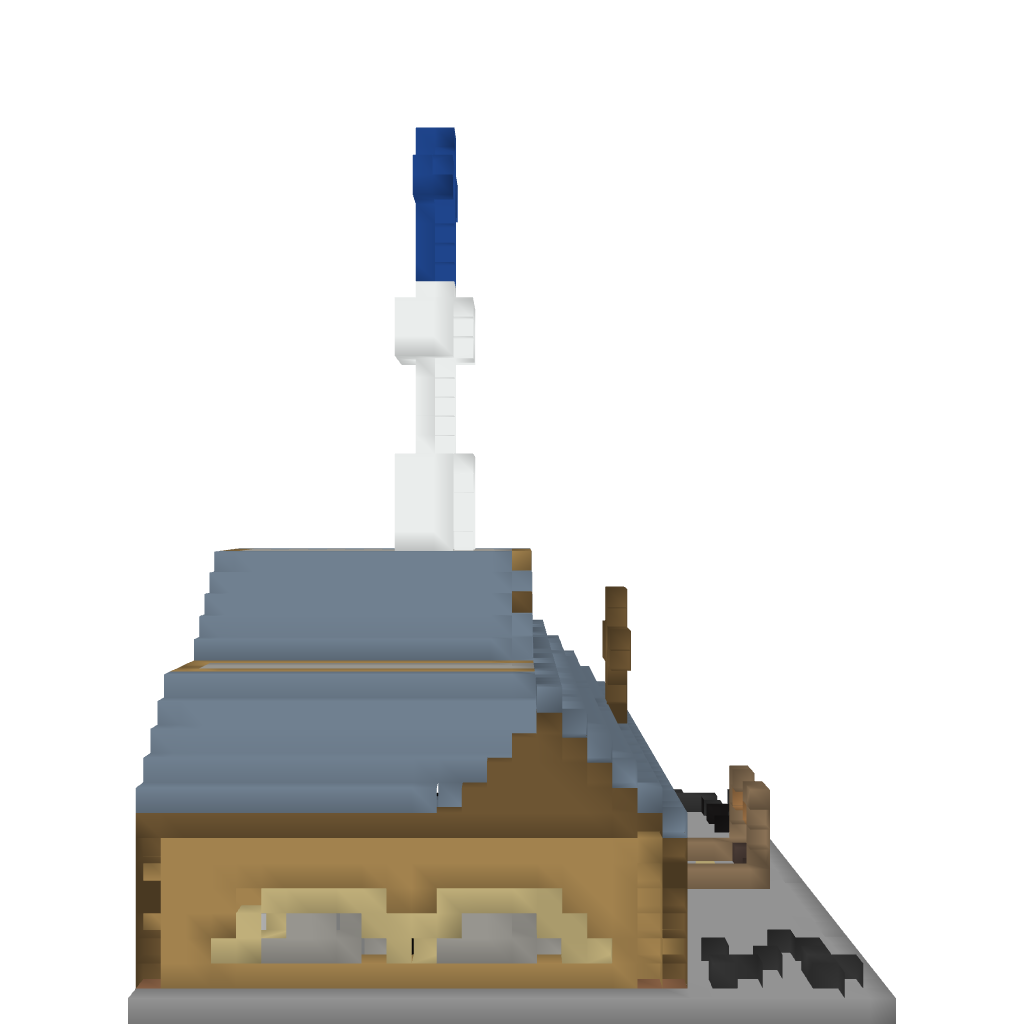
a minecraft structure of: Church